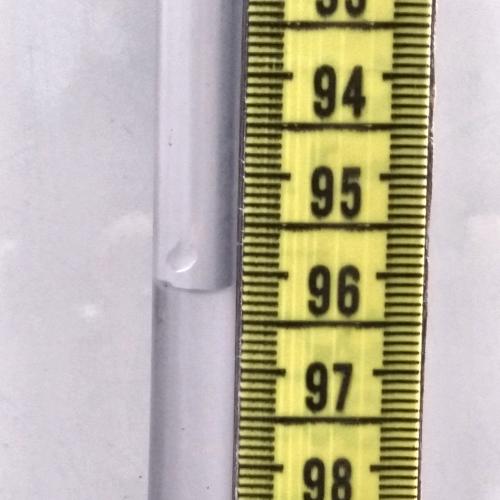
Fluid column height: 96.2 cm